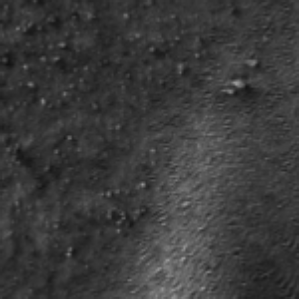
Label: frost